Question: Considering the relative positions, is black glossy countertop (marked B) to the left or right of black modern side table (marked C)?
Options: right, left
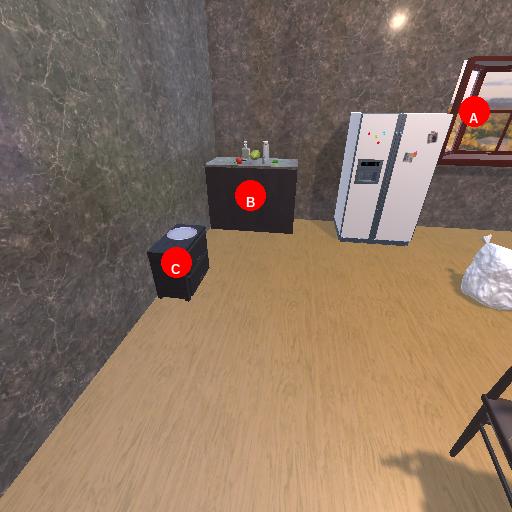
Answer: right